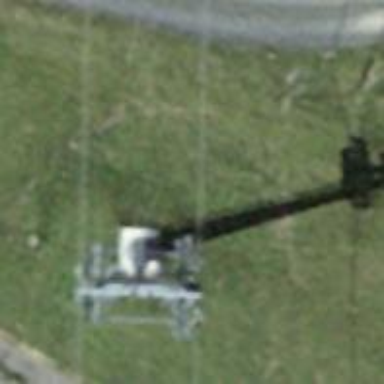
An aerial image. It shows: Pylon for aerialway.